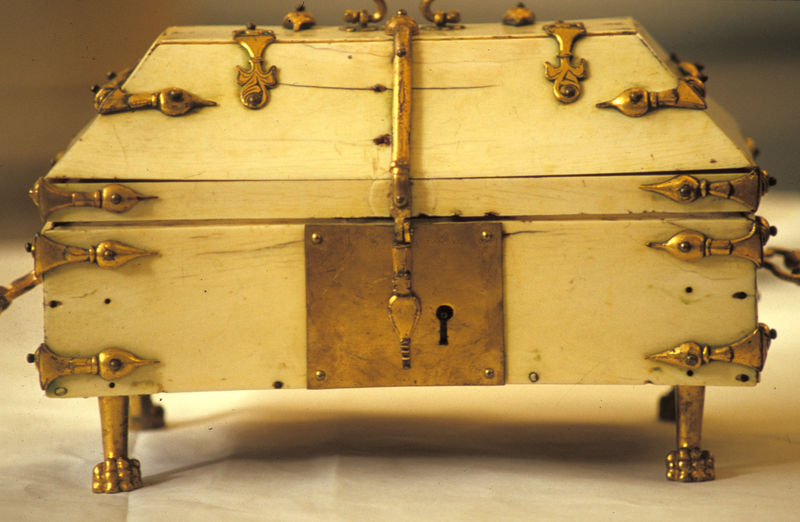
Titel: Kästchen
Standort: München
Institution: Bayerisches Nationalmuseum
Schlagwörter: fuß, schatten, gelb, ocker, hintergrund, holz, licht, schwarz, schloss, beige, ornament, augen, stehen, spiegelung, gold, bein, füße, schrank, ecke, hellbraun, risse, dekoration, ornamente, metall, platte, nagel, nägel, knöpfe, nieten, foto, fotografie, photographie, griff, knochen, masserung, fugen, truhe, deckel, messing, orient, rechteck, geheimnis, form, loch, kupfer, kiste, krallen, kasten, photo, scharniere, maserung, handwerk, scharnier, ständer, schmuckschatulle, schlüssel, schränkchen, schatulle, gülden, kunsthandwerk, objekt, hänkel, kästchen, behälter, beschläge, schließe, schrauben, verschluss, schanier, schlüsselloch, verschlossen, wertvoll, elfenbein, klauen, wert, sprünge, behältnis, schmuckkästchen, anonym, löwenfüsse, um 1000, behältniss, coffre, trapez, kistchen, füßchen, schattule, ivoire, dorure, fischbeschläge, safe, schatule, schliessblech, serrure, shloss, tierfüsse, schliessen